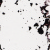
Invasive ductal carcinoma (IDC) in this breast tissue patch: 0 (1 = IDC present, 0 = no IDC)